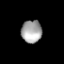
Tissue: lung
Cell type: Epithelial cells
Senescence score: 0.568
Nuclear area (px): 455
Mean DAPI intensity: 163.921